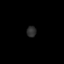
Tissue: skin
Cell type: Epithelial cells
Senescence score: 0.2313
Nuclear area (px): 105
Mean DAPI intensity: 43.771